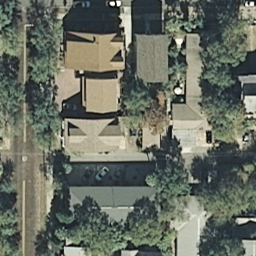
Label: residential